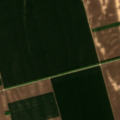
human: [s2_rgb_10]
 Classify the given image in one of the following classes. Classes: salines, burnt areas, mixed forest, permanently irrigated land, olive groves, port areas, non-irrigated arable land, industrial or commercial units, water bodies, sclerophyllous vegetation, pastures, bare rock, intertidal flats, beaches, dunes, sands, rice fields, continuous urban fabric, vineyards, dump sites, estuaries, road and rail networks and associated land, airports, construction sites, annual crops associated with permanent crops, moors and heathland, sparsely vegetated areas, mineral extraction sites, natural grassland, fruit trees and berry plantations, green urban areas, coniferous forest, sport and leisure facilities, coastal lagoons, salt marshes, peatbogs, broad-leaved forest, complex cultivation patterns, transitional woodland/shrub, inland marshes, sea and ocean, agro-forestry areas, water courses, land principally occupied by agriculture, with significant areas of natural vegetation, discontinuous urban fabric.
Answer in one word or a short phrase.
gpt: non-irrigated arable land